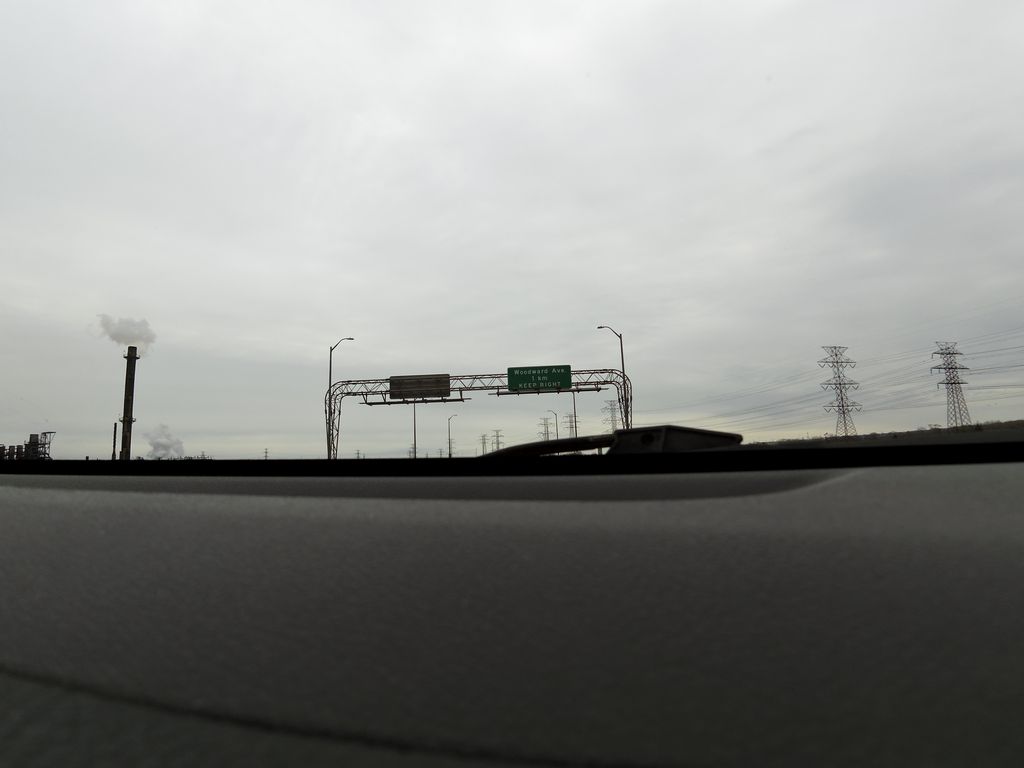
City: hamilton